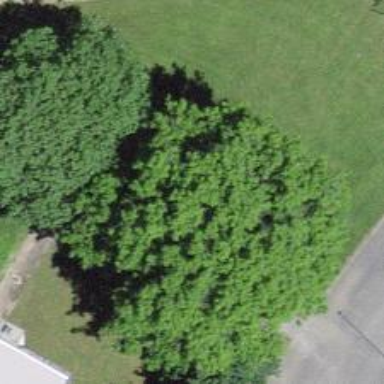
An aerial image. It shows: Deciduous broadleaved tree.